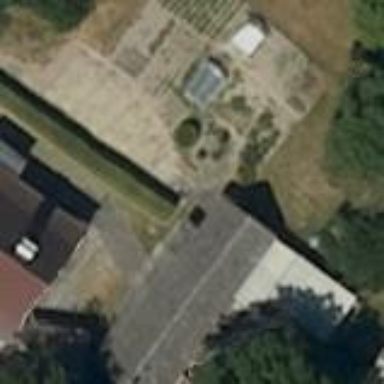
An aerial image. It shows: Shed.